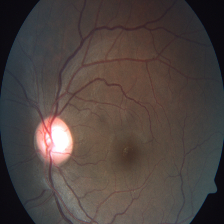
Diabetic retinopathy grade: Severe